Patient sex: M
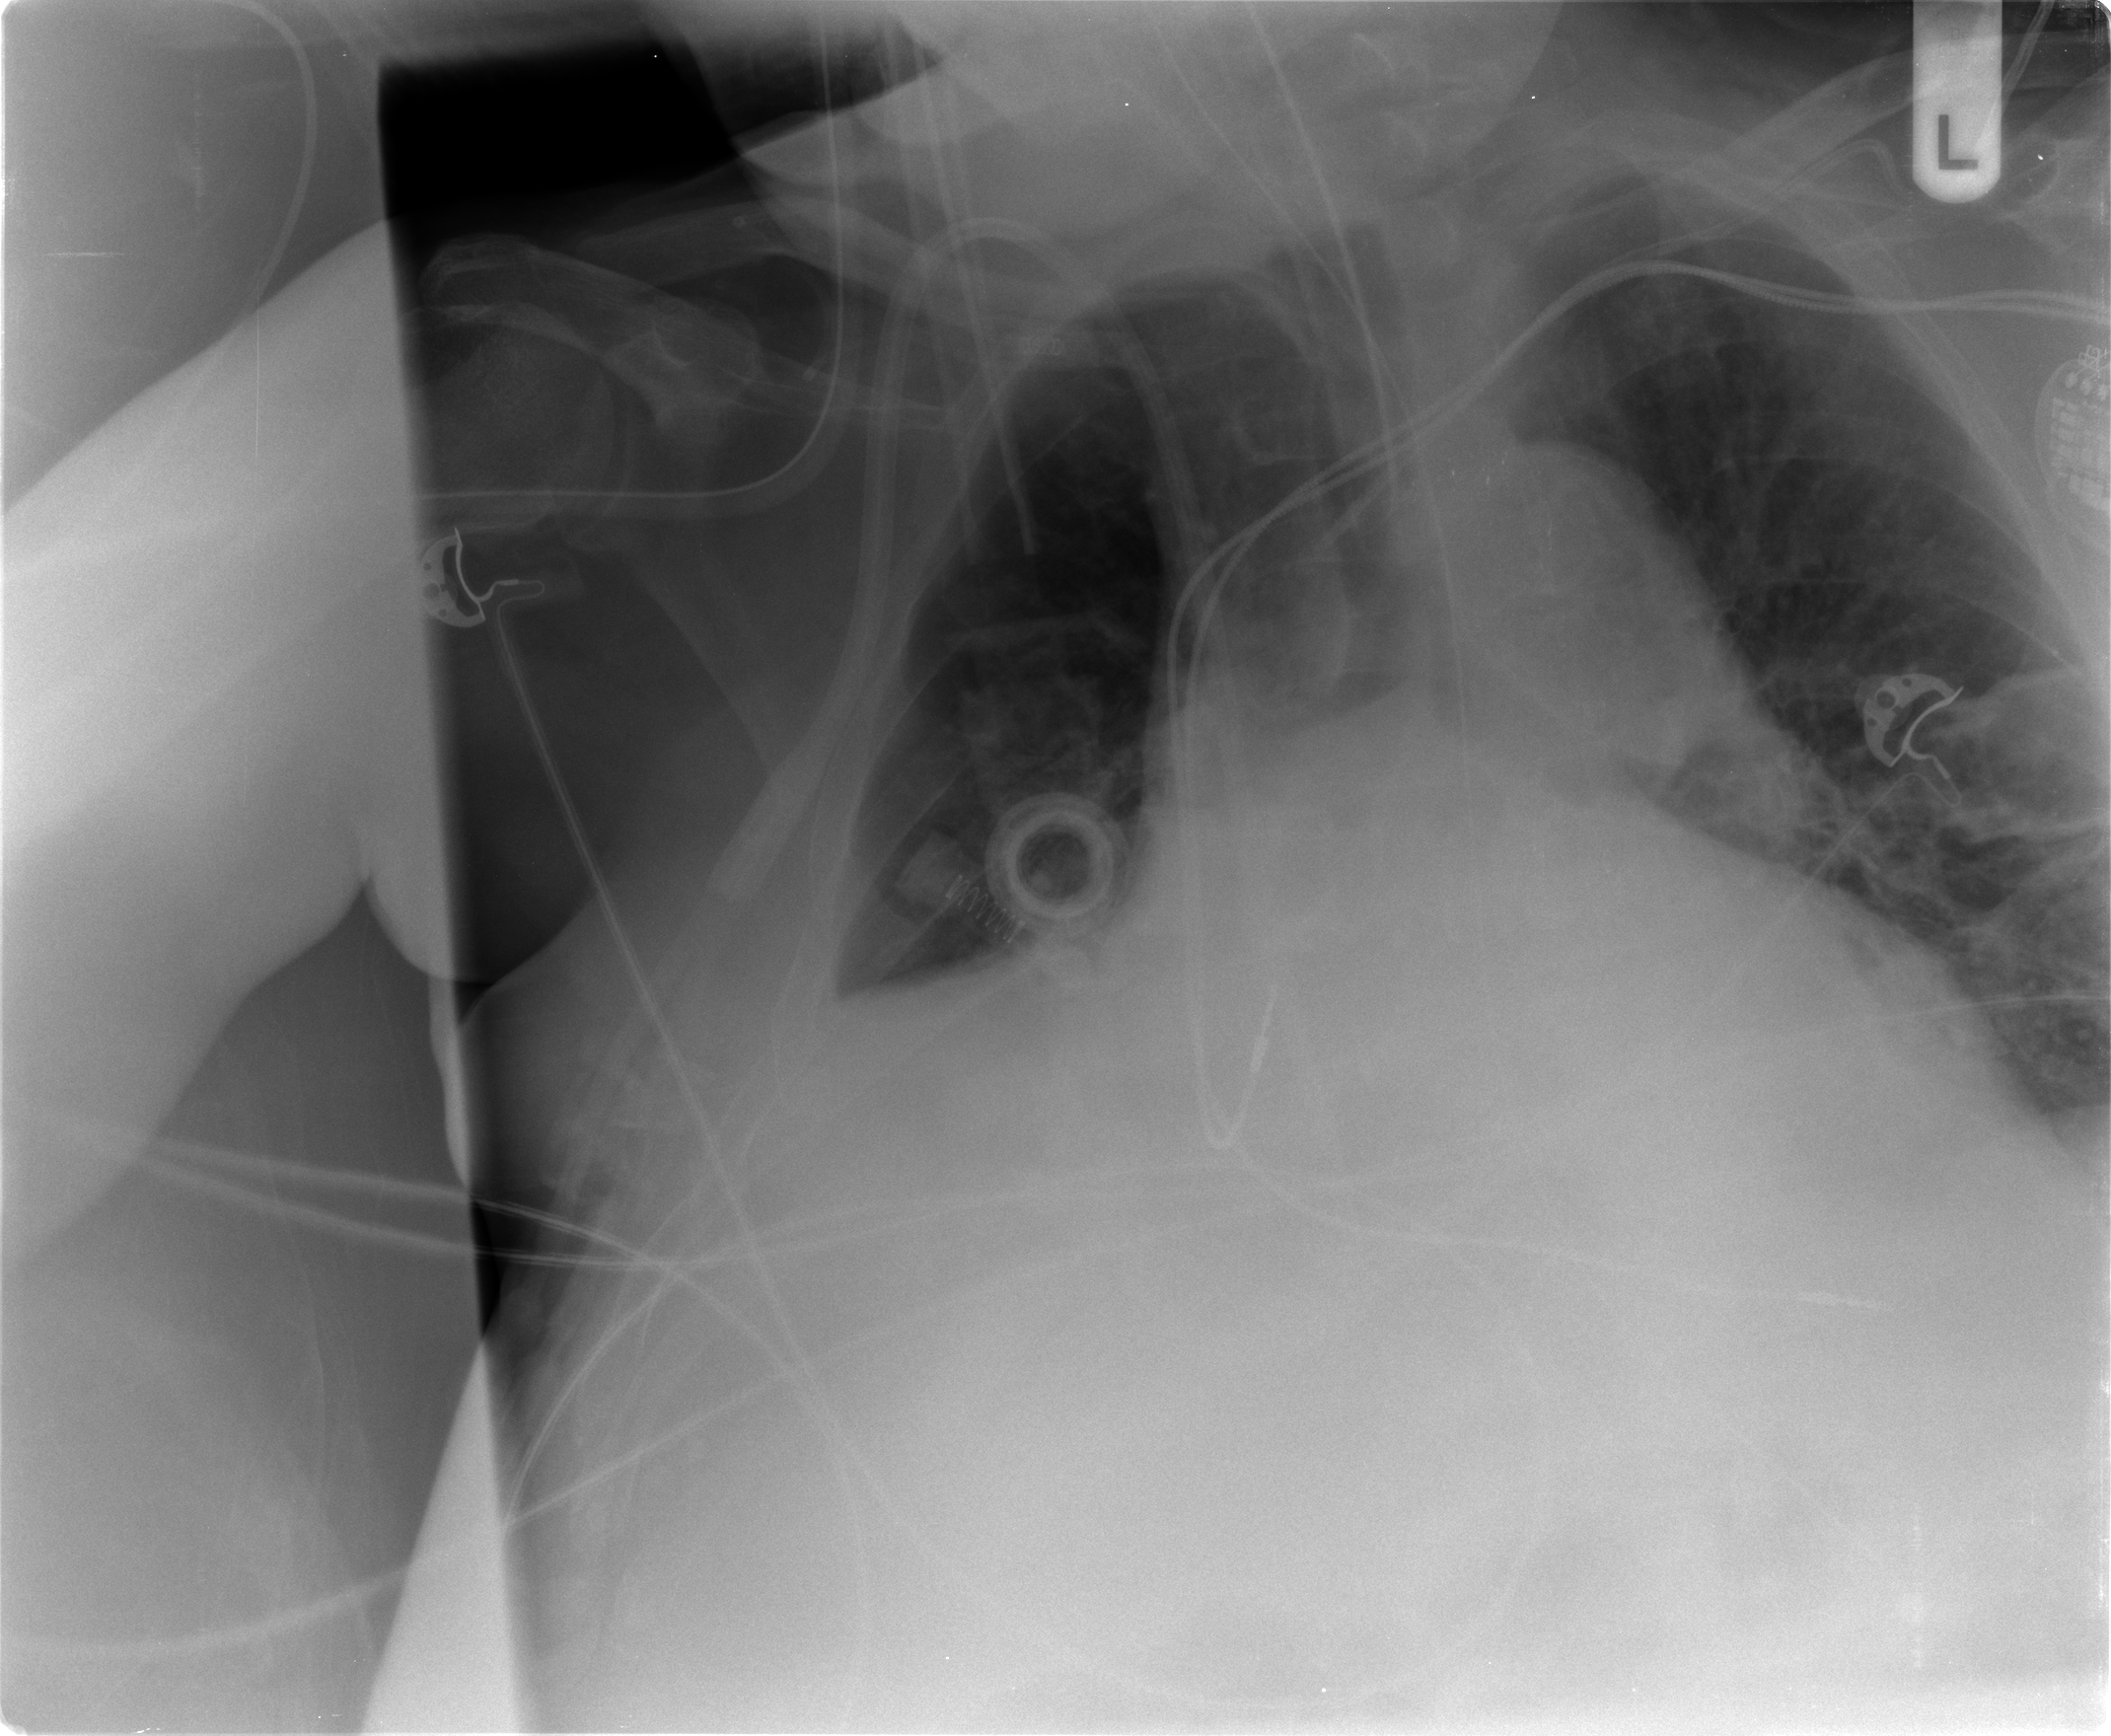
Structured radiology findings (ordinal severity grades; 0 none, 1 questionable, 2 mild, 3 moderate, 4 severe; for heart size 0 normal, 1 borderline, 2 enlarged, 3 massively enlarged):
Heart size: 2
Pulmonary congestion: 0
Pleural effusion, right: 1
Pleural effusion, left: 0
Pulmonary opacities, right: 0
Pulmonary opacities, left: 1
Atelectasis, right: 2
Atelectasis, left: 2